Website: crate-barrel
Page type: payment
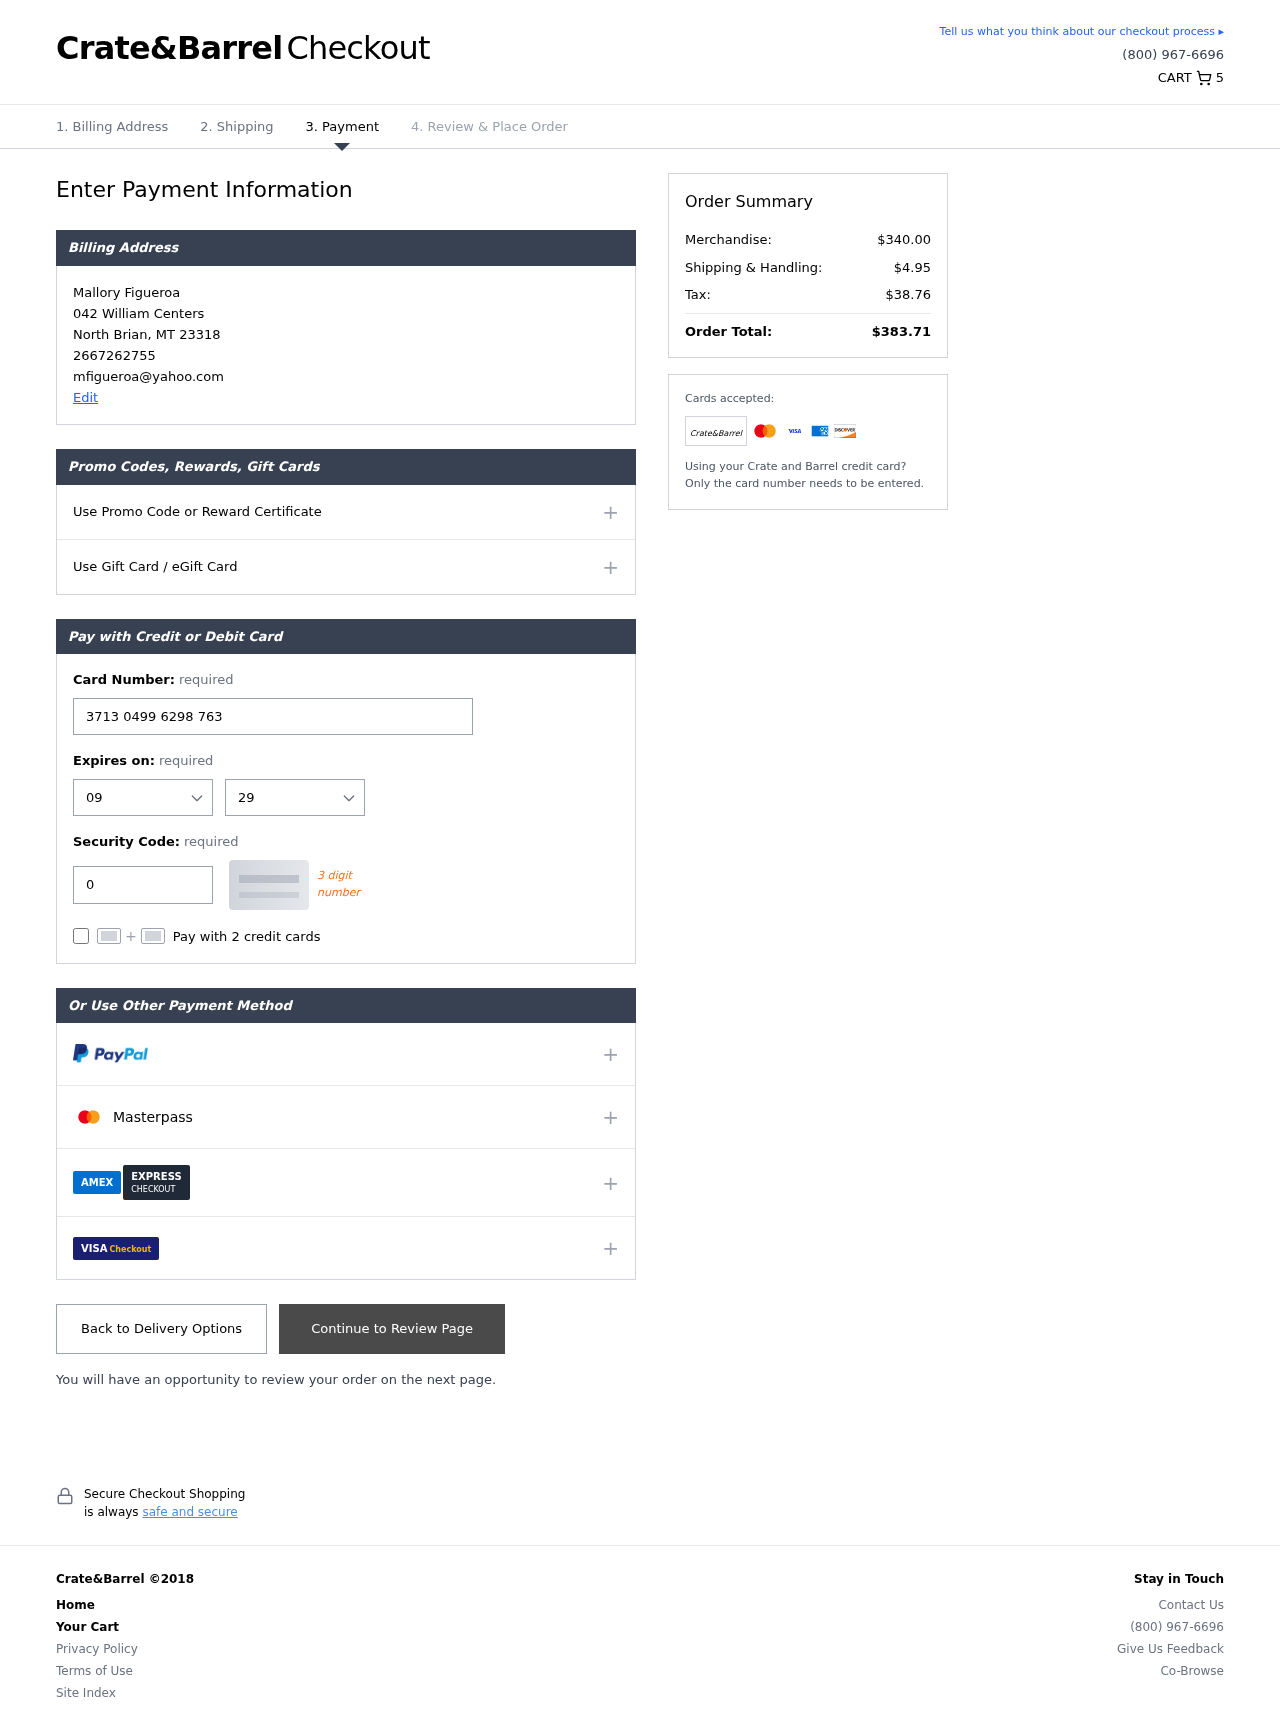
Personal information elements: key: PII_CARD_CVV
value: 0746
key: PII_CARD_EXPIRY_MONTH
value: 09
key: PII_CARD_EXPIRY_YEAR
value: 29
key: PII_CARD_NUMBER
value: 3713 0499 6298 763
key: PII_CITY
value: North Brian
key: PII_EMAIL
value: mfigueroa@yahoo.com
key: PII_FULLNAME
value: Mallory Figueroa
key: PII_PHONE
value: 2667262755
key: PII_POSTCODE
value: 23318
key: PII_STATE_ABBR
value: MT
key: PII_STREET
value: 042 William Centers
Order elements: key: ORDER_NUM_ITEMS
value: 5
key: ORDER_SUBTOTAL
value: $340.00
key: ORDER_SHIPPING_COST
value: $4.95
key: ORDER_TAX
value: $38.76
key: ORDER_TOTAL
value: $383.71